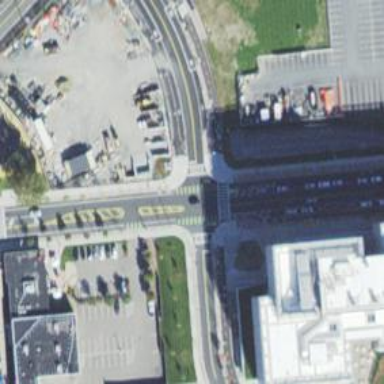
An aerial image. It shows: Cycleway.